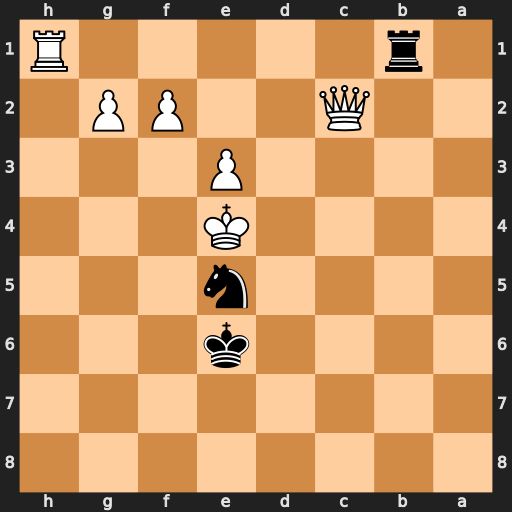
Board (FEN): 8/8/4k3/4n3/4K3/4P3/2Q2PP1/1r5R
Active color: b
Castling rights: -
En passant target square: -
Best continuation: Rb4+ Qc4+ Rxc4#